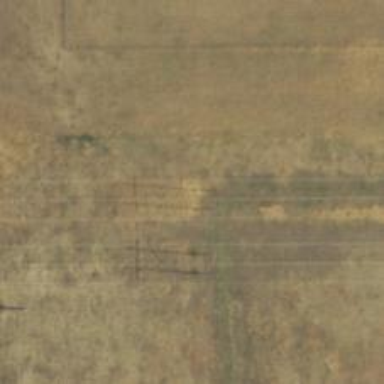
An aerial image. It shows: H-frame designed tower for power lines.